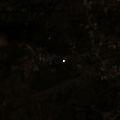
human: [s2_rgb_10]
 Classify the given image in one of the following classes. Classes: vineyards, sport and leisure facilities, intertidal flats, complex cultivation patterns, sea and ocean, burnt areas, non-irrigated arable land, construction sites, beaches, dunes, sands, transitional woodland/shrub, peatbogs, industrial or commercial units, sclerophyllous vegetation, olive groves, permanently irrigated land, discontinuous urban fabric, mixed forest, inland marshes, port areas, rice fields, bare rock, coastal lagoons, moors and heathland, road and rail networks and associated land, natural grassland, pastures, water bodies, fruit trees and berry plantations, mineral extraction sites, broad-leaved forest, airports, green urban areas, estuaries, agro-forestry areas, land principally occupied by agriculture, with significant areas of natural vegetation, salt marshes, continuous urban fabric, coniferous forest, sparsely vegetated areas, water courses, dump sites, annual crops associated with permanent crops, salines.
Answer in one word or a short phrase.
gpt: discontinuous urban fabric, olive groves, annual crops associated with permanent crops, complex cultivation patterns, land principally occupied by agriculture, with significant areas of natural vegetation, sclerophyllous vegetation